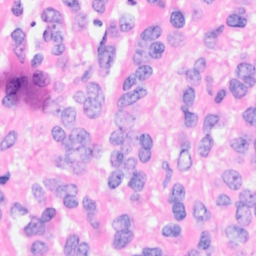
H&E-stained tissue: Breast